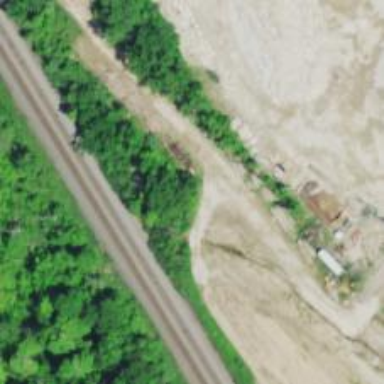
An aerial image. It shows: Abandoned railway spur.